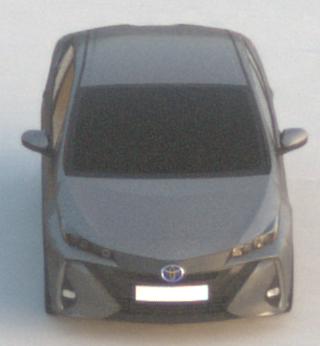
Make: Toyota
Model: Prius 1.8 Plug-In Hybrid
Detailed model: Prius (XW5) Plug-In
Model produced from: 2019/07
Model produced until: 2020/07
Doors: 5
Color: gray
Road condition: dry road
Daytime: sunrise or sunset
Contrast: low contrast